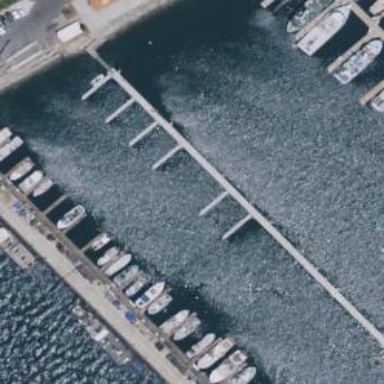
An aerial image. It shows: Man-made pier.